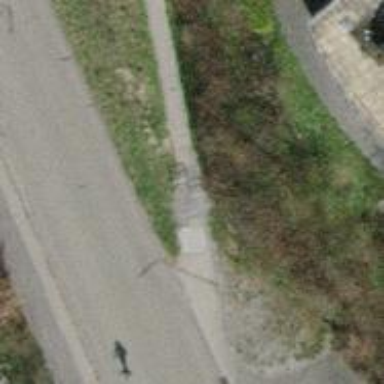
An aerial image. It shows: Cycle barrier.